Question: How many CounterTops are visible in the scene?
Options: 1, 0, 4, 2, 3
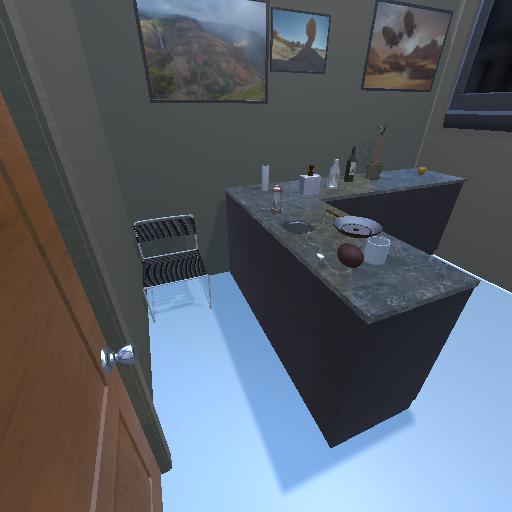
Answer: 1